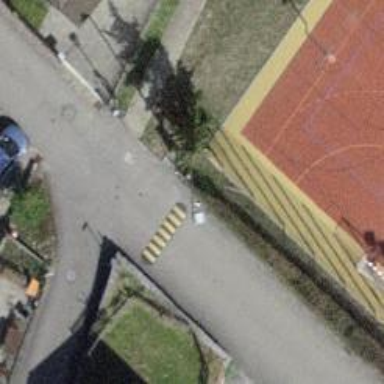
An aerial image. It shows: Bump for traffic calming.